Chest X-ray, PA view. Patient: 54 years old, sex F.
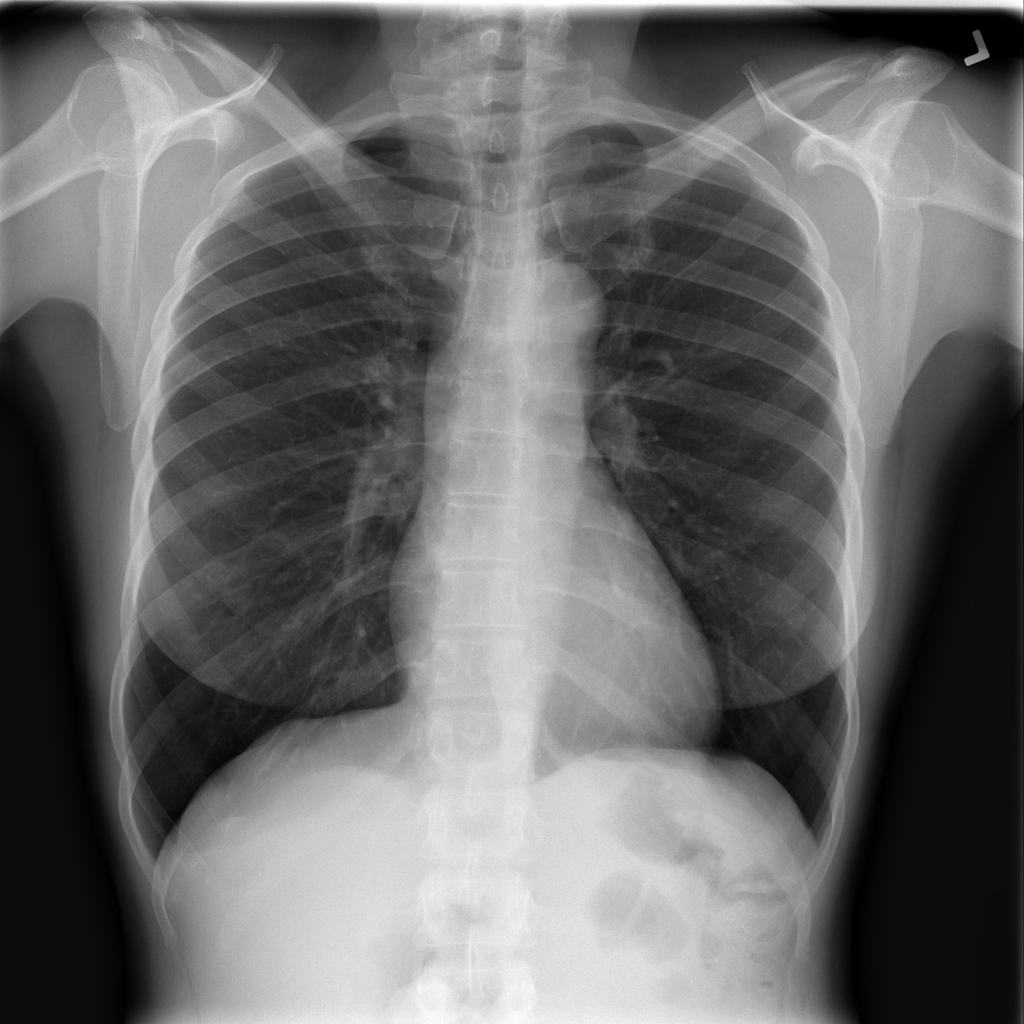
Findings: No Finding